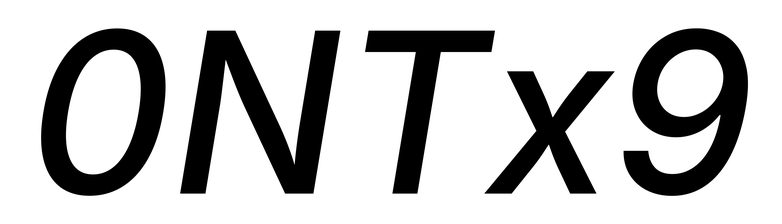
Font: Inter-Italic_Medium_Italic